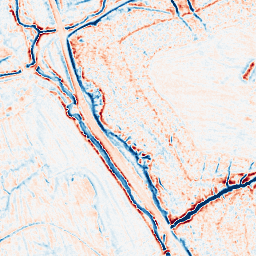
Category: edge_preserving
Decomposition family: anisotropic_diffusion
Decomposition parameters: iterations: 10
kappa: 100
gamma: 0.2
Upsampling method: cubic_mitchell
Upsampling parameters: scale: 2
Upsampling scale: 2